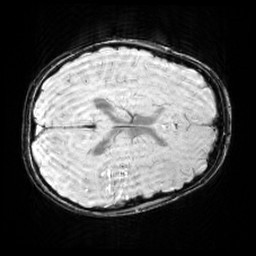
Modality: SWI
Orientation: axial
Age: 10
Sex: male
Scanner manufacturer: siemens
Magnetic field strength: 3 T
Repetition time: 0.027 s
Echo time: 0.02 s